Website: apple
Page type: payment
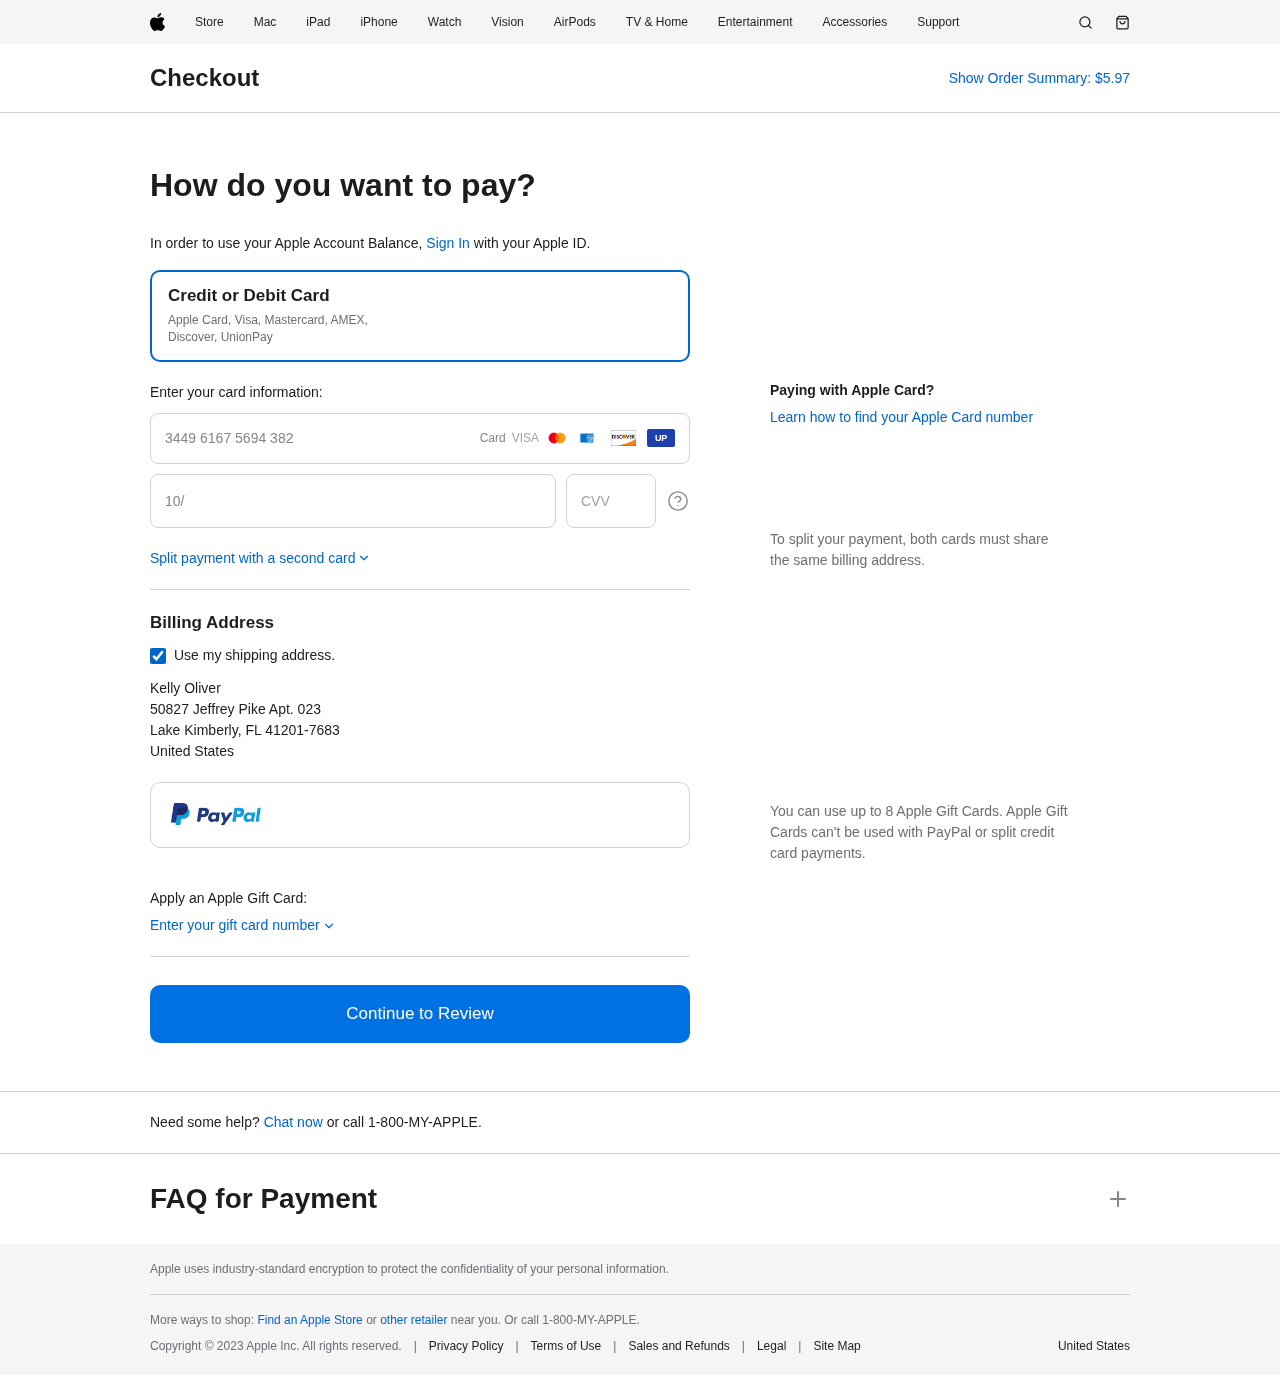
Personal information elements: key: PII_CARD_CVV
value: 5318
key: PII_CARD_EXPIRY
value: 10/28
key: PII_CARD_NUMBER
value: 3449 6167 5694 382
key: PII_COUNTRY
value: United States
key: PII_FULLNAME
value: Kelly Oliver
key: PII_STREET
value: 50827 Jeffrey Pike Apt. 023
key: PII_CITY_STATE_ZIP
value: Lake Kimberly, FL 41201-7683
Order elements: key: ORDER_TOTAL
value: $5.97